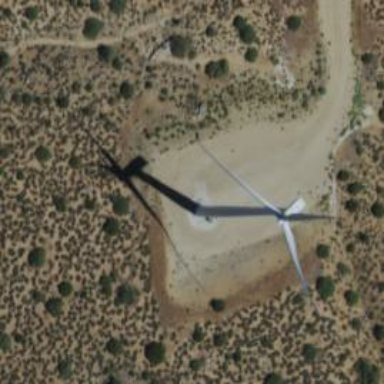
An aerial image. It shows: Wind generator using horizontal axis wind turbines.